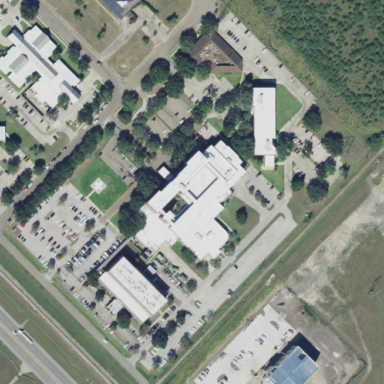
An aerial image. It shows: Hospital providing healthcare services.